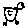
Label: bird